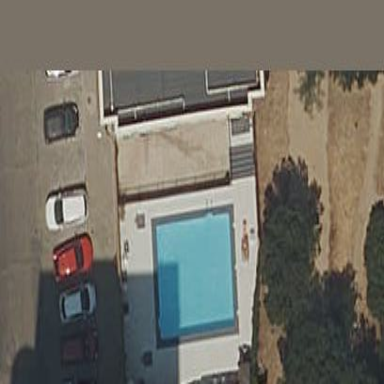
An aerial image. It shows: Swimming pool located in leisure land.